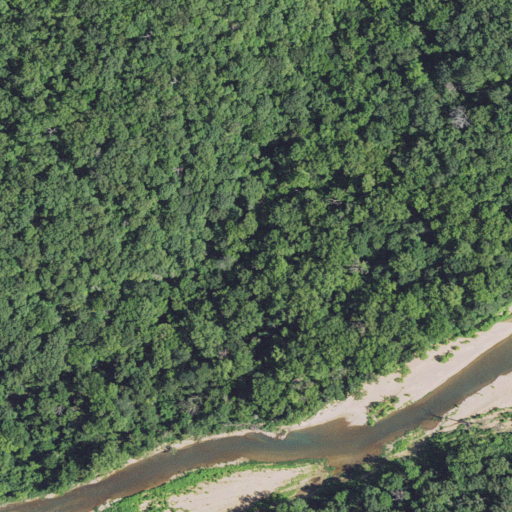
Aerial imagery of valley in Missouri named McCormack Hollow containing deciduous forest, grassland, woody wetlands, mixed forest, and herbaceous wetlands